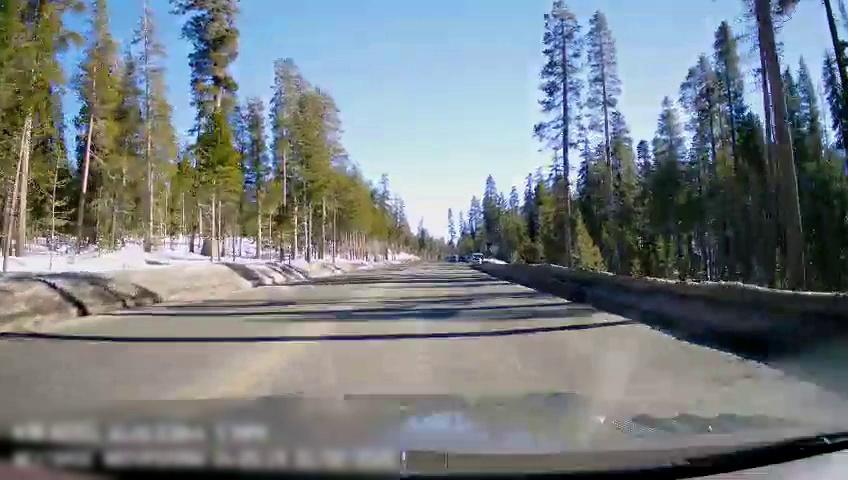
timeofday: Day
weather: Snowy
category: Drivable Space